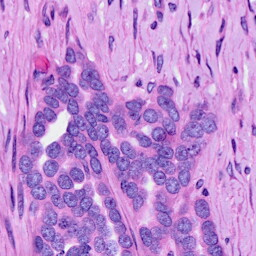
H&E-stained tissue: Ovarian